Interaction volume radius: 5 \u00c5
Interaction volume height: 35 \u00c5
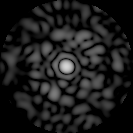
Disorder parameter: 0.8483